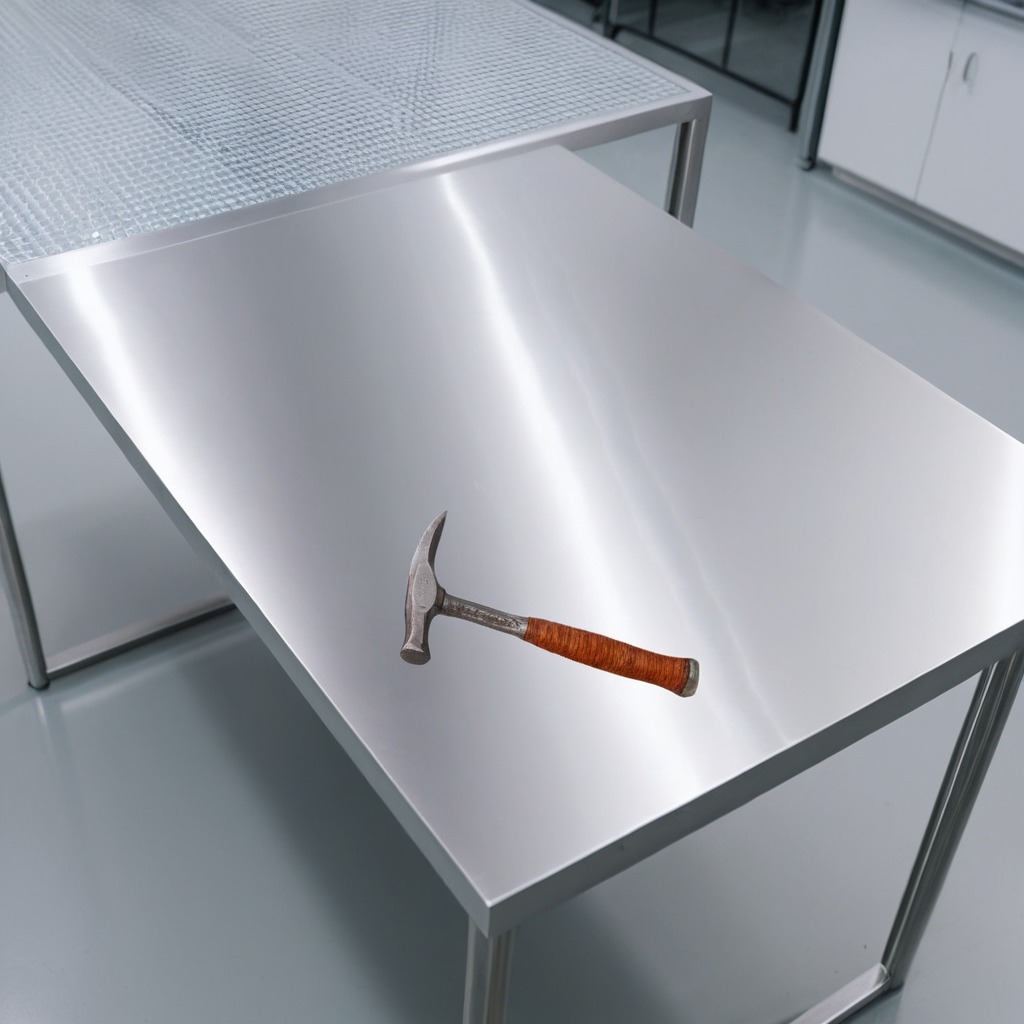
A hammer is lying on the stainless steel table in a high-end prototyping lab.